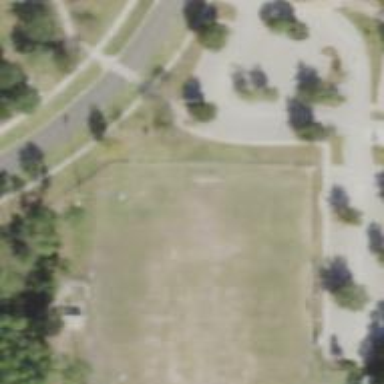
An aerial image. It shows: Grass pitch designated for lacrosse.